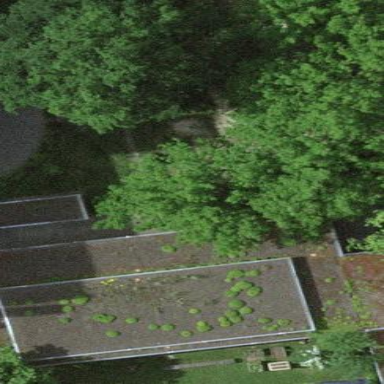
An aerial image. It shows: Kindergarten building.